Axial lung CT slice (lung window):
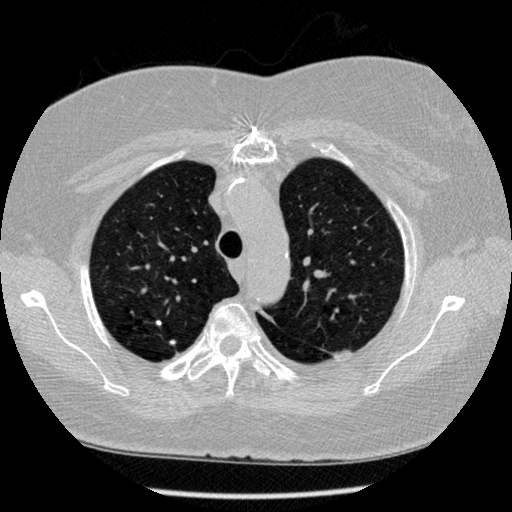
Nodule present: yes
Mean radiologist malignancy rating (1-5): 2